Interaction volume radius: 5 \u00c5
Interaction volume height: 35 \u00c5
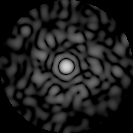
Disorder parameter: 0.8448